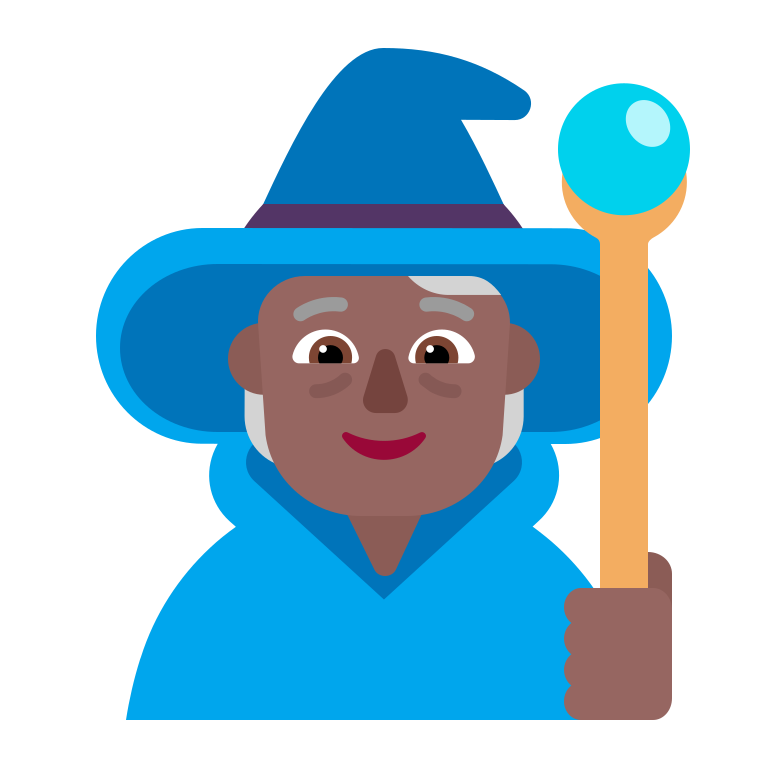
person mage flat  dark